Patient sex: M
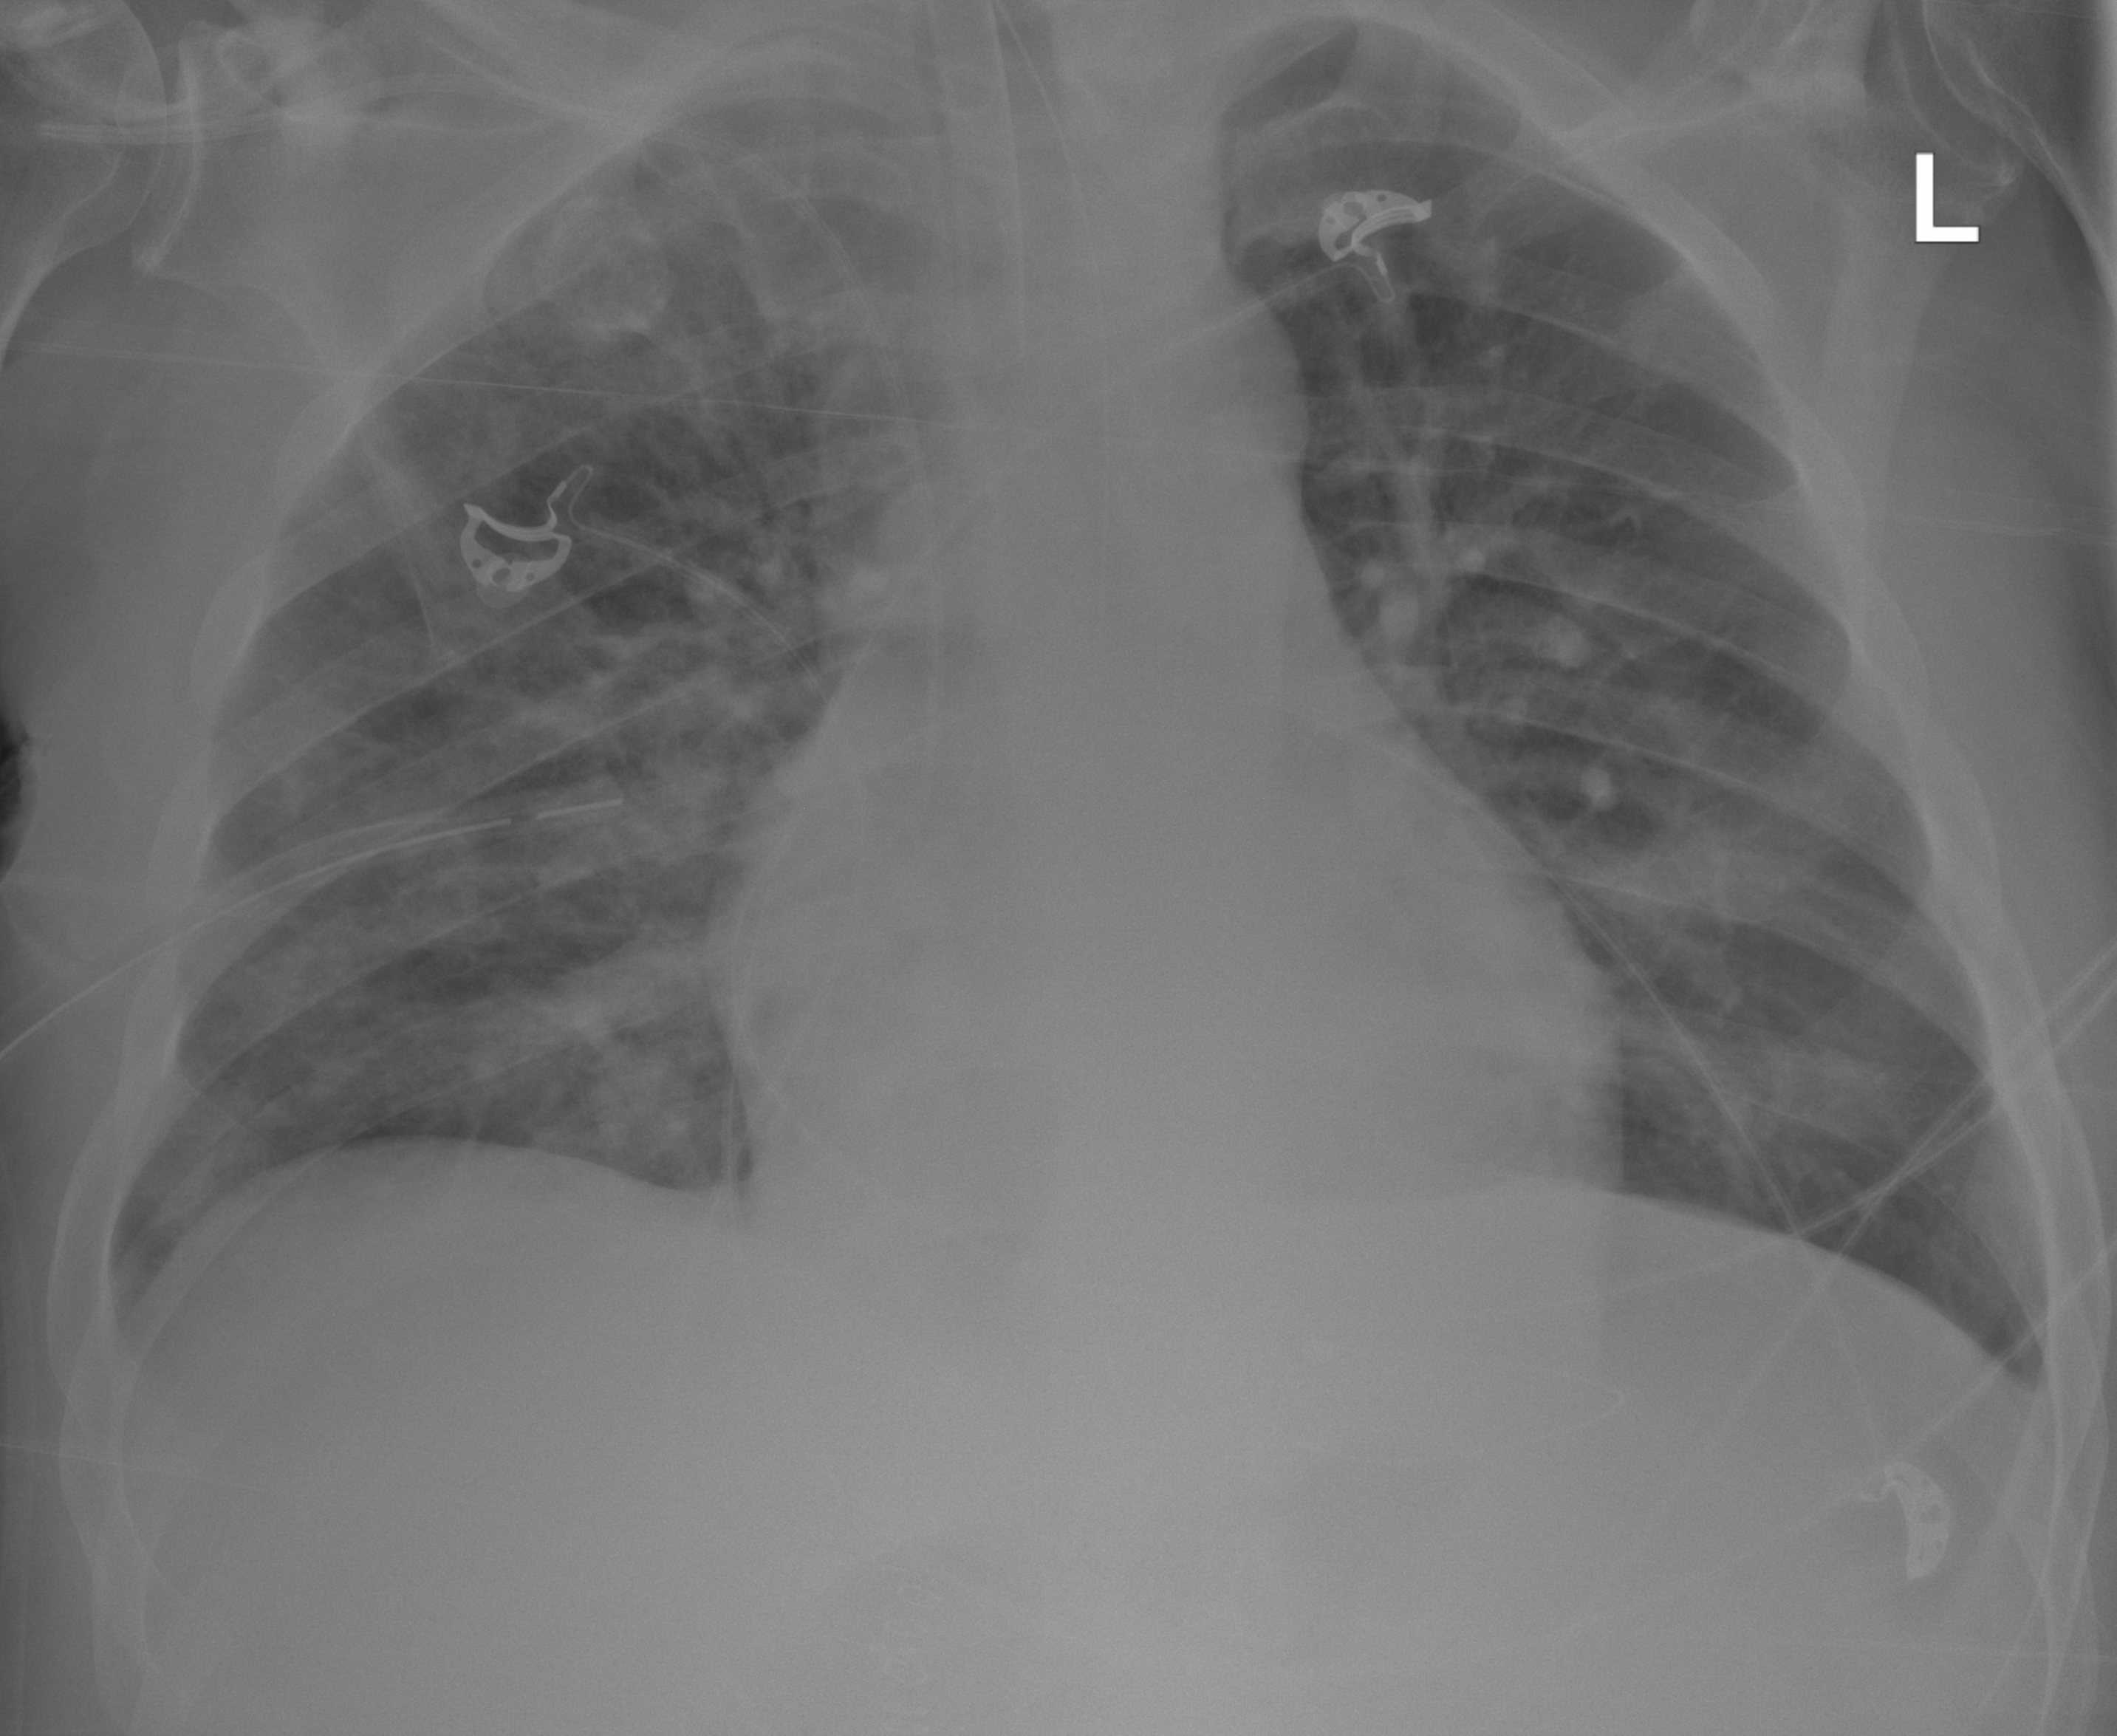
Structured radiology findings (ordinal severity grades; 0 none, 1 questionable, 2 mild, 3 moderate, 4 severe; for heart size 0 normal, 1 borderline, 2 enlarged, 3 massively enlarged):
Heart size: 2
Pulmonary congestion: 2
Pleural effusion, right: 0
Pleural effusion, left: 0
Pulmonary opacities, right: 0
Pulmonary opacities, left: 0
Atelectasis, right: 0
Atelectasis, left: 0